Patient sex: M
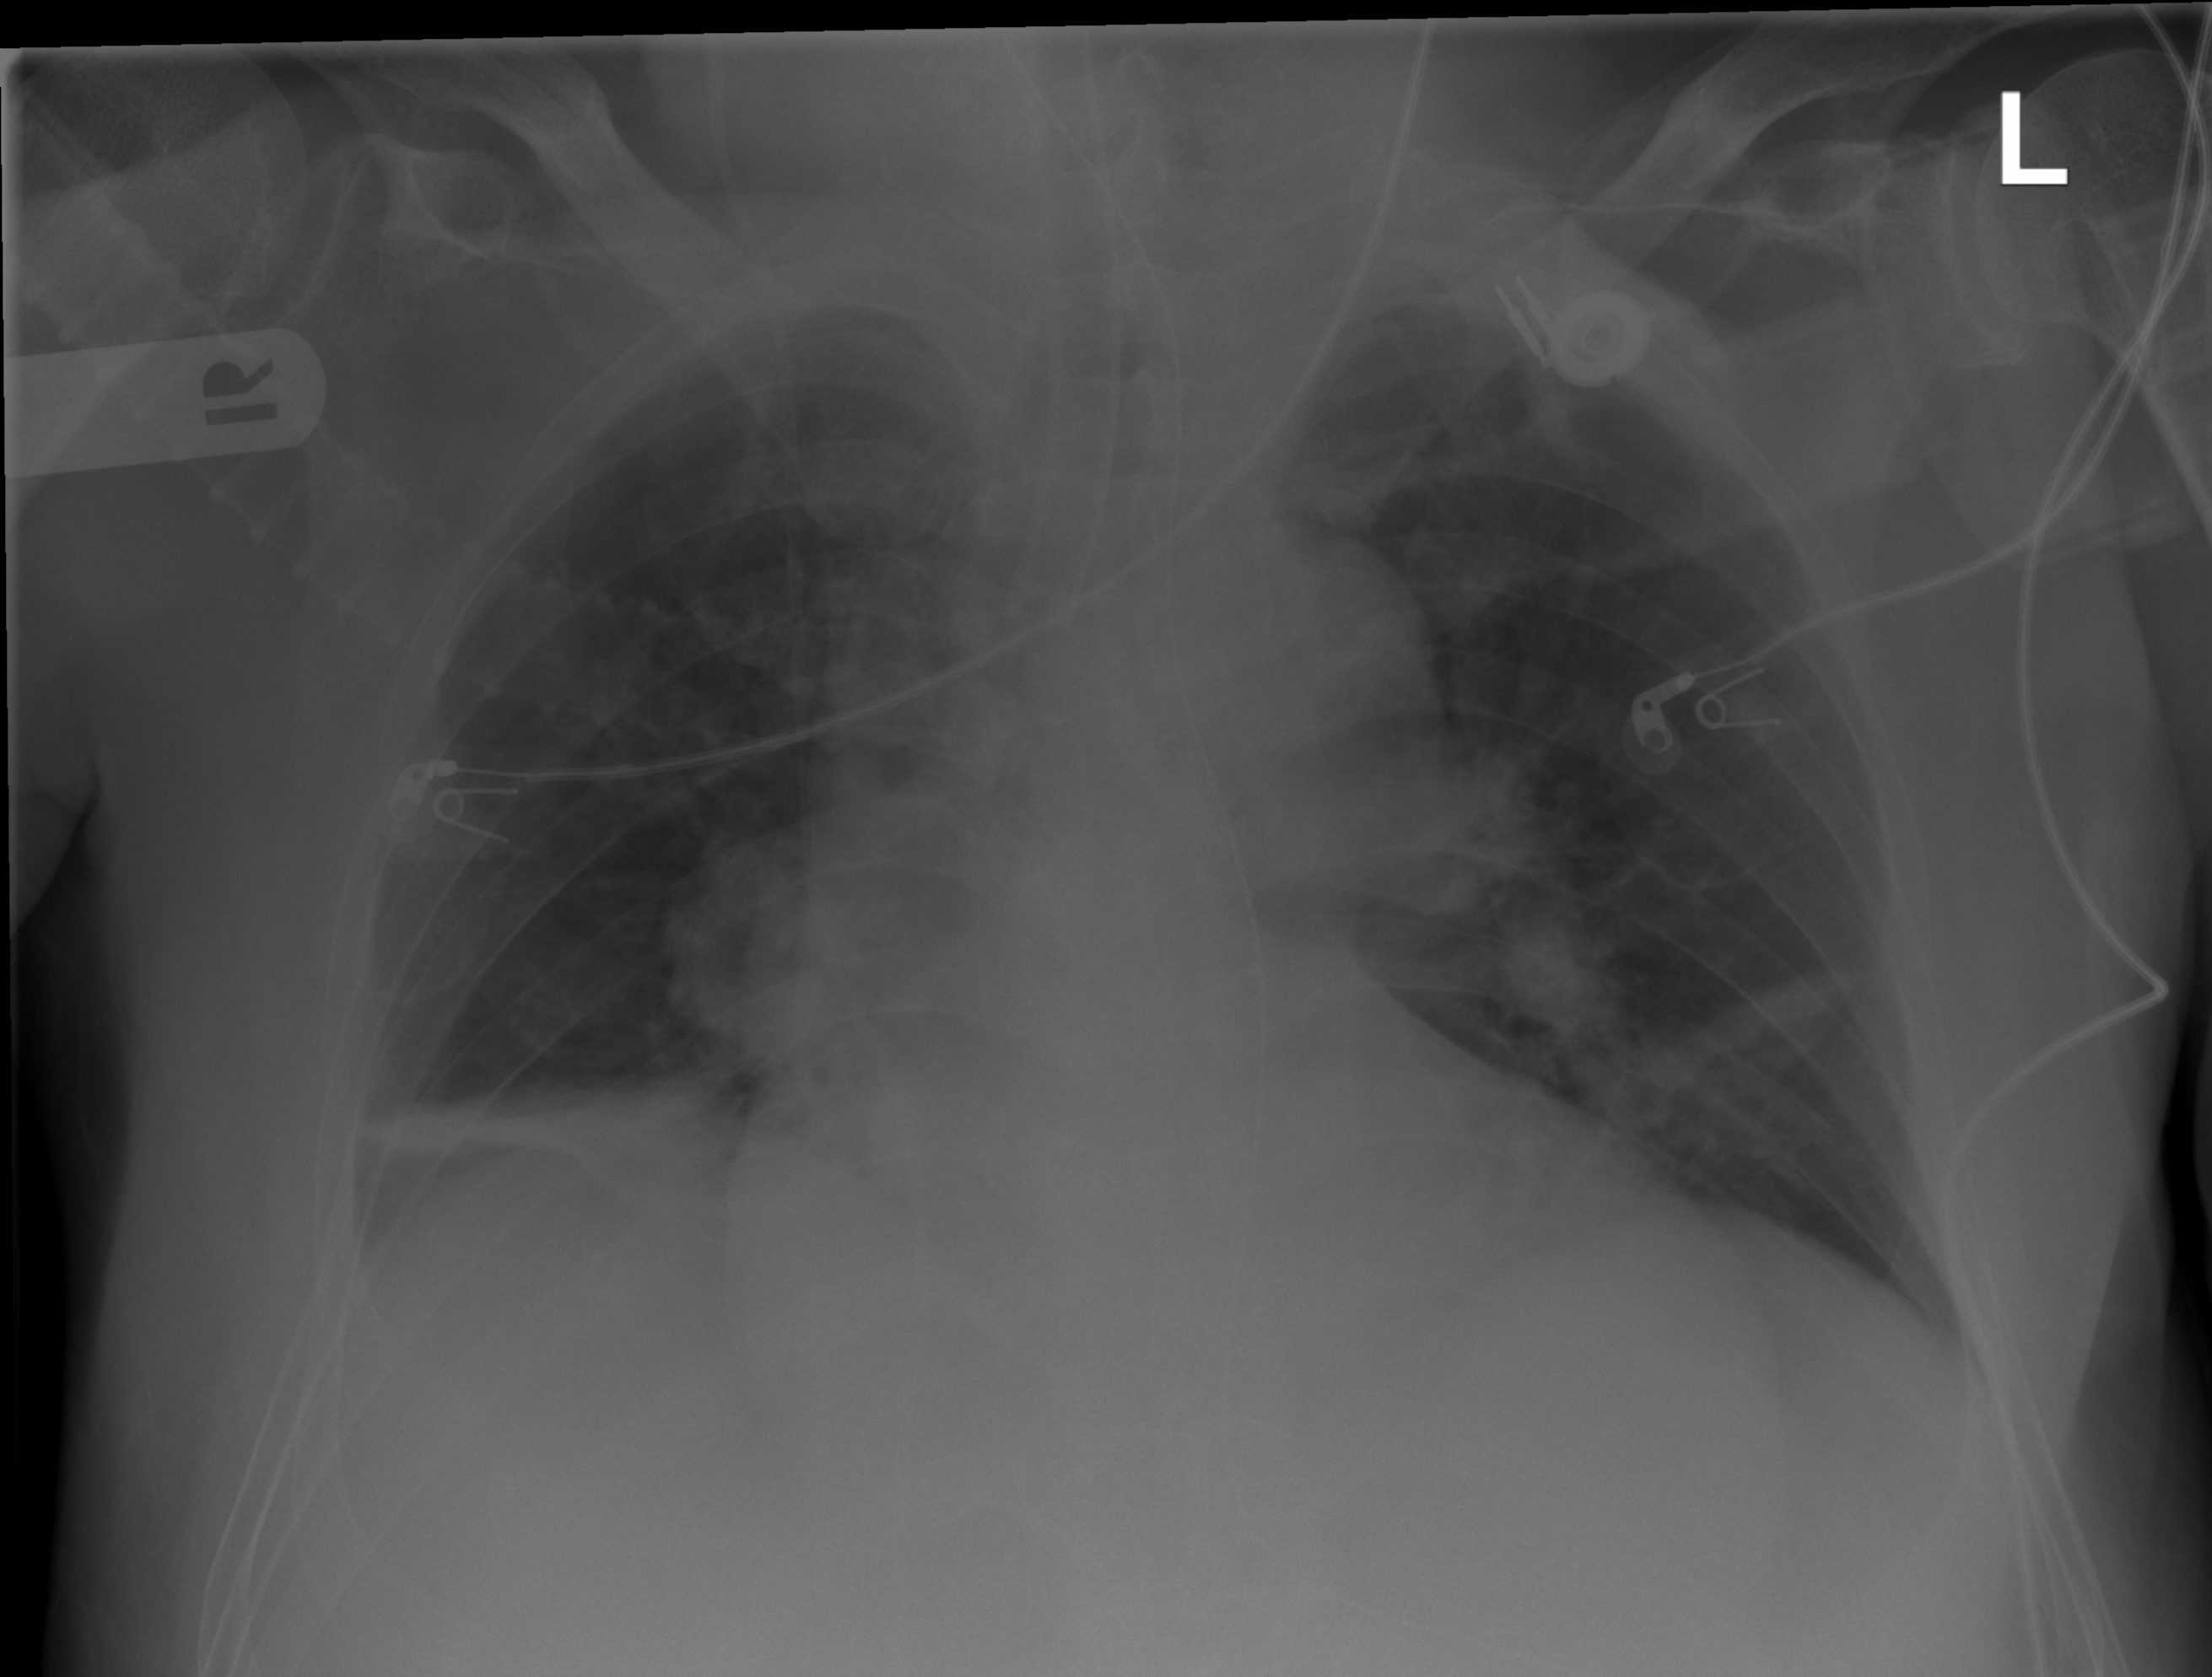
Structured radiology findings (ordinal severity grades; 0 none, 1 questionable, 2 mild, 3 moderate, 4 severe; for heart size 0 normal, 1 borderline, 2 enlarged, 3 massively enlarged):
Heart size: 0
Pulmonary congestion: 0
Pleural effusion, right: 0
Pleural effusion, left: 0
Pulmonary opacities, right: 0
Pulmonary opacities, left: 0
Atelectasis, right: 3
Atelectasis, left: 2